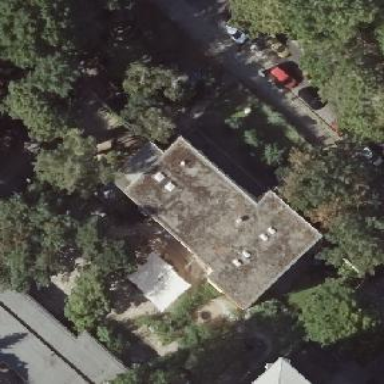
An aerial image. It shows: Kindergarten.